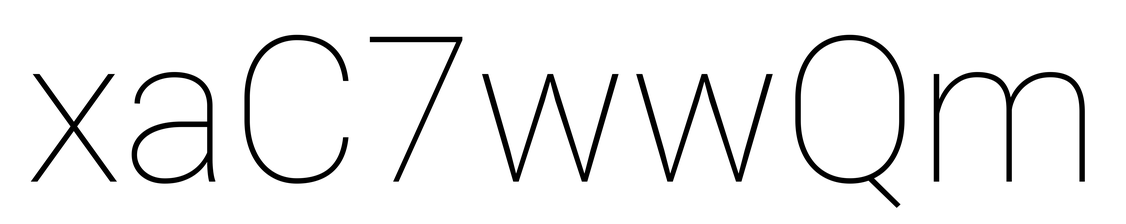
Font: Roboto_Thin